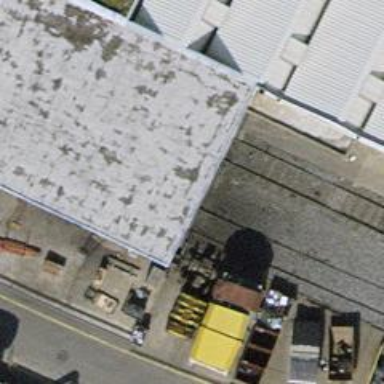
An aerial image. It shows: Railway yard with one track.